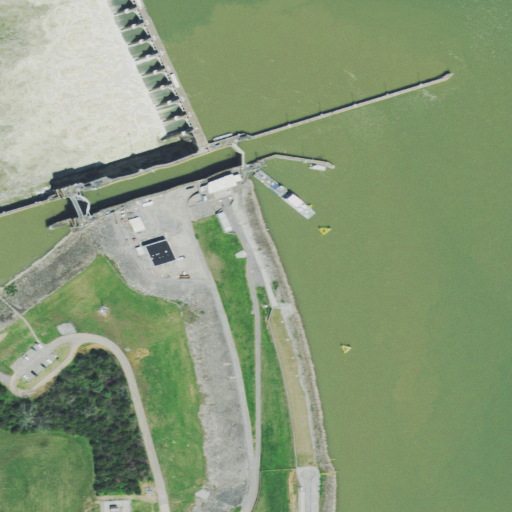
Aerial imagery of island in Tennessee named Norton Islands (historical) containing open water, medium intensity development, high intensity development, low intensity development, open development, and pasture